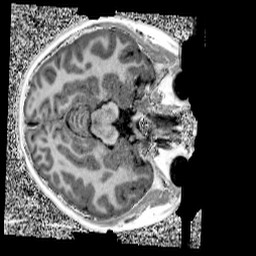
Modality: UNIT1
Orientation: axial
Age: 9
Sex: female
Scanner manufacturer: siemens
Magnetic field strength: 3 T
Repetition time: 4 s
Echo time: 0.00299 s